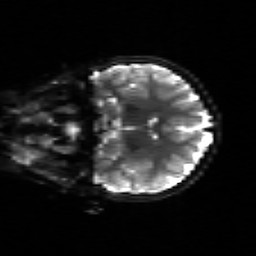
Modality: sbref
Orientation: coronal
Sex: female
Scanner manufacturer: siemens
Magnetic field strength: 3 T
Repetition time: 5 s
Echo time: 0.071 s